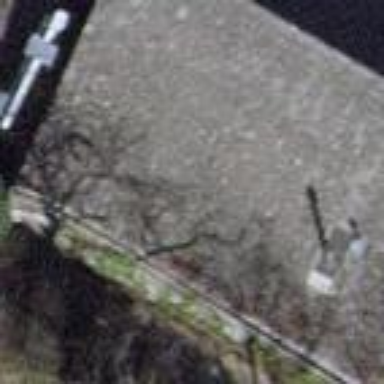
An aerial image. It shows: View of roof of building.